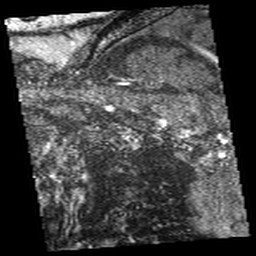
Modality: angio
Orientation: sagittal
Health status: ill
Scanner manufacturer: siemens
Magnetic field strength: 3 T
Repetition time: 0.02968 s
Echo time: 0.00401 s